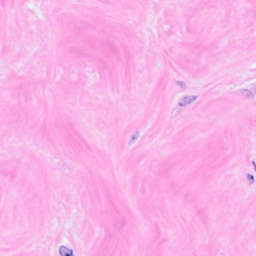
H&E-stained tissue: Breast